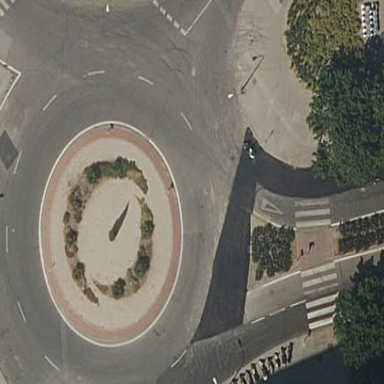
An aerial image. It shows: Asphalt road in residential area leading to roundabout.